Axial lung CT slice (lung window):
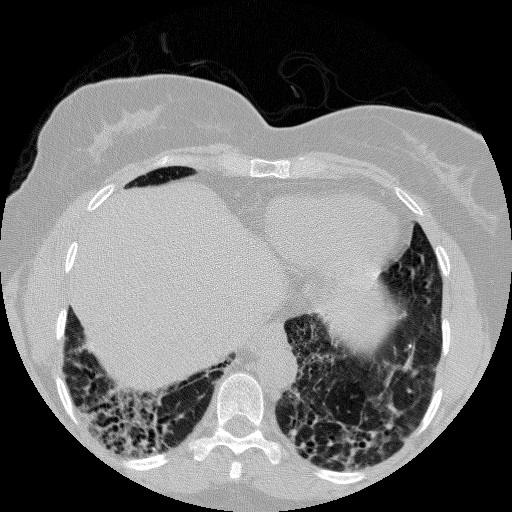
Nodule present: no